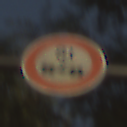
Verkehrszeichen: TatsaechlicheAchslast
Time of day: SunriseSunset
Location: Outdoor (Suburban)
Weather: Clear
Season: NotSpecified
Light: Natural